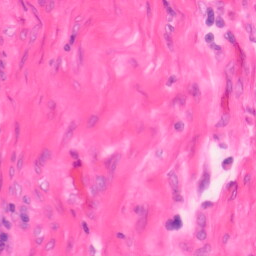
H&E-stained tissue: Colon